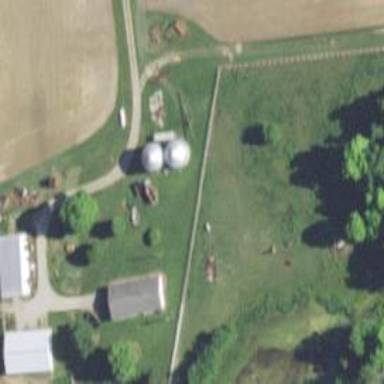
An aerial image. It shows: Silo.